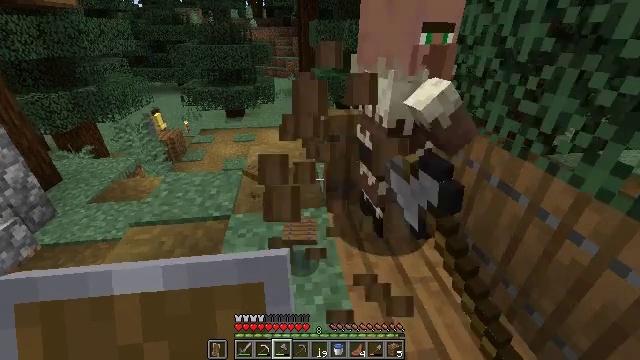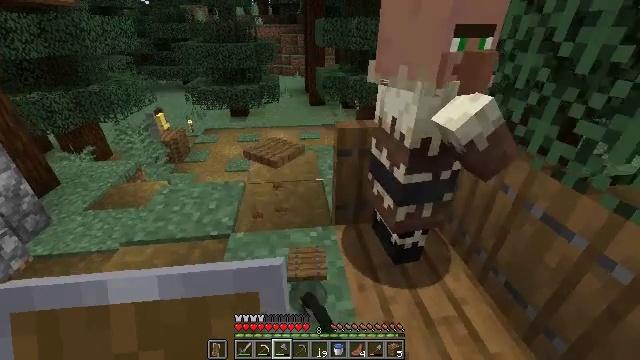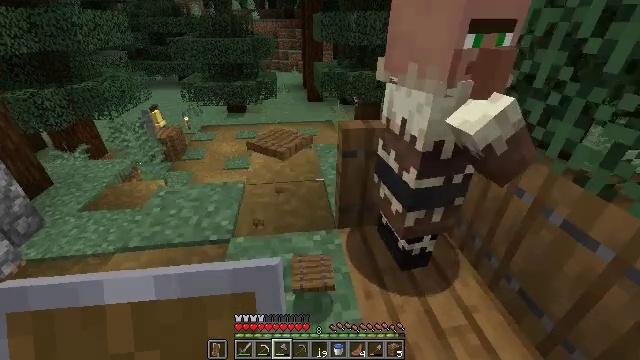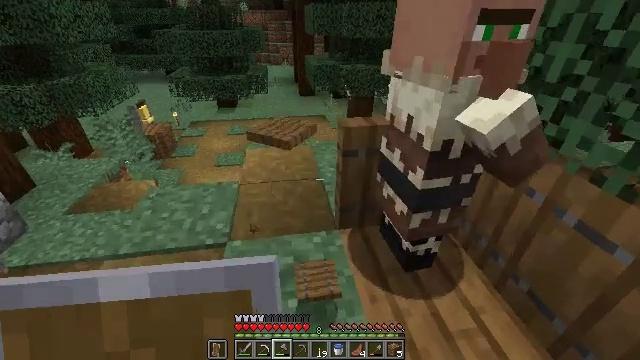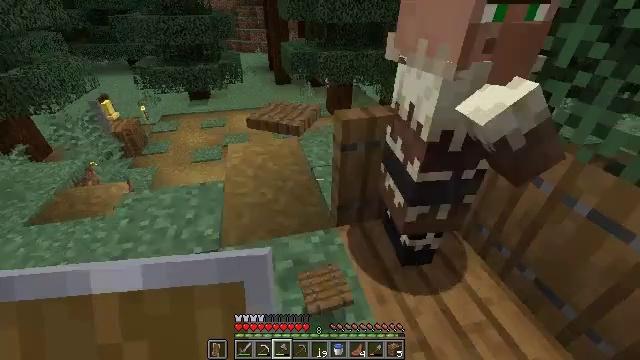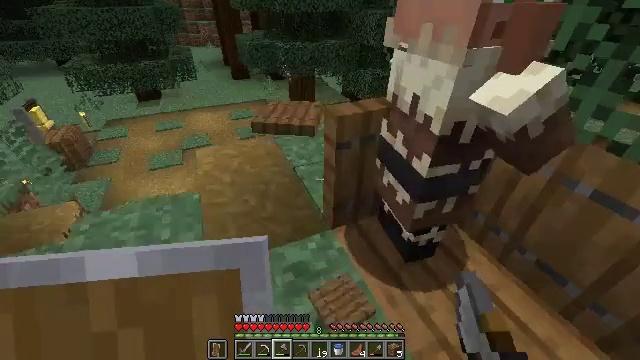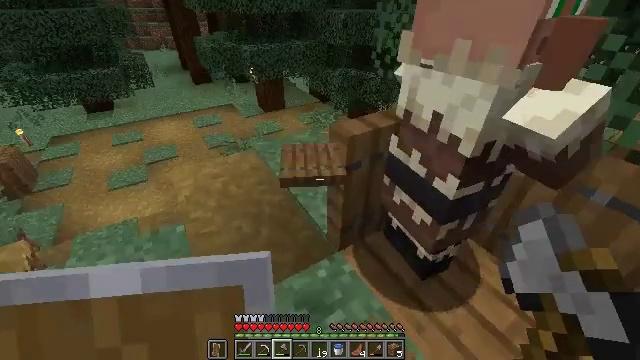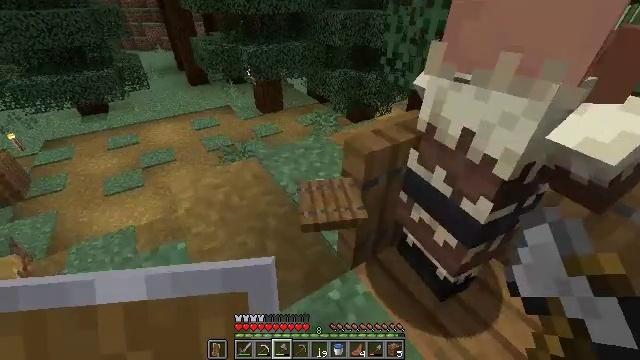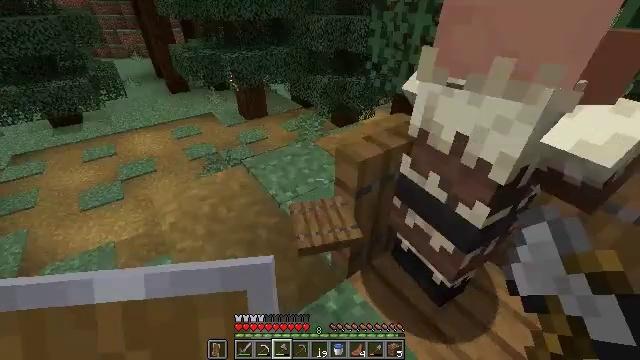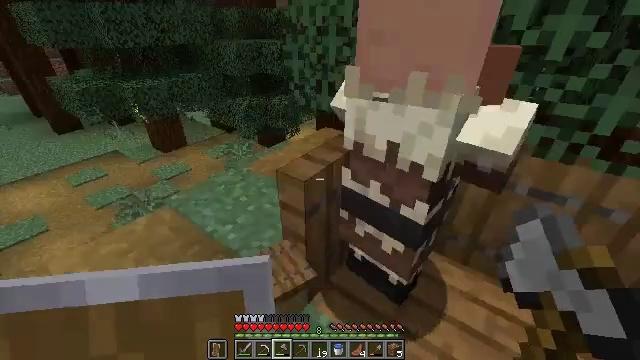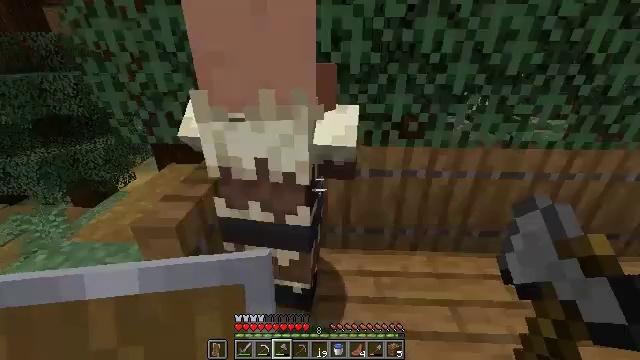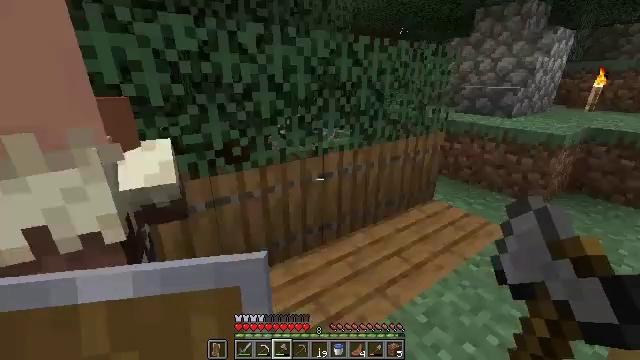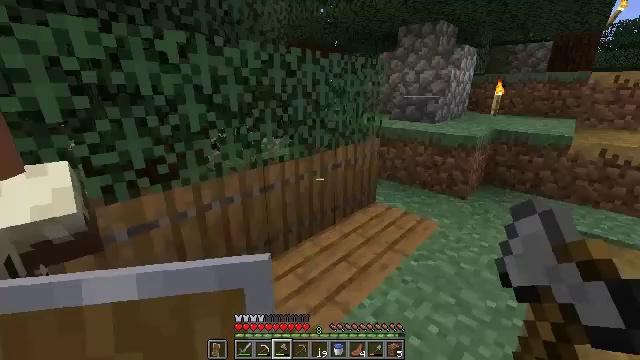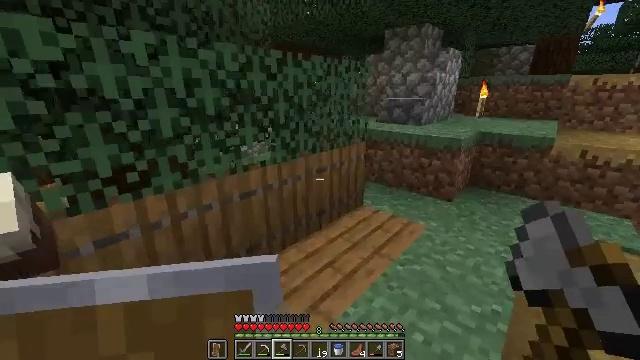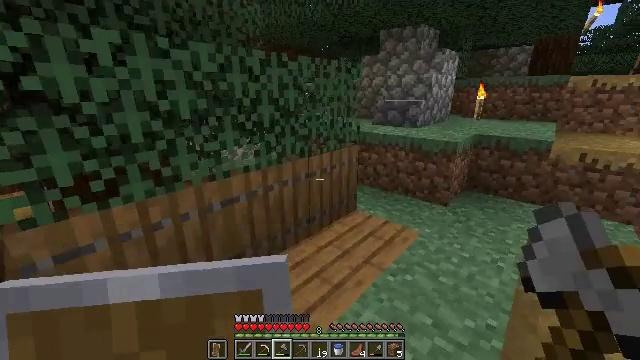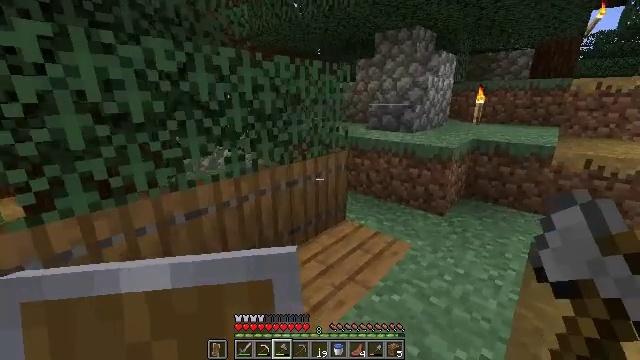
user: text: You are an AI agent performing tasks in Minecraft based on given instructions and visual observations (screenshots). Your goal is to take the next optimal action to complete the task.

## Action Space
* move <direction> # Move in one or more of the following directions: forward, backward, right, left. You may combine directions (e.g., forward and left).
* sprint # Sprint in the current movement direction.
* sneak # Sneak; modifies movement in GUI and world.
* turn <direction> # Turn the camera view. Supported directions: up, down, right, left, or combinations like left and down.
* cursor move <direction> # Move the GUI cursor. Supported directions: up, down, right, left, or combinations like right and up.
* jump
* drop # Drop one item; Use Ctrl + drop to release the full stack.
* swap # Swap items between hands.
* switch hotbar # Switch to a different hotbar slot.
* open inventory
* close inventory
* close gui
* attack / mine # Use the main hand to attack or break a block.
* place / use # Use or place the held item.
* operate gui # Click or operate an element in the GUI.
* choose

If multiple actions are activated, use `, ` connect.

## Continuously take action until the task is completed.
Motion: motion action
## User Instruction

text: Attack the spruce trapdoor to gather it.
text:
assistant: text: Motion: move forward and move left, turn left
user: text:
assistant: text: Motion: move forward and move left
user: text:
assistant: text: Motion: move forward and move left, turn right and down
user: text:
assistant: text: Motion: move forward and move left, turn right and down
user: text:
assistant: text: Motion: move forward and move left, turn right and down
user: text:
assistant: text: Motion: move forward and move left, turn right
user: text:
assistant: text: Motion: move forward
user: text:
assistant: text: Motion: turn right
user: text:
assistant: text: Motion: turn right and up
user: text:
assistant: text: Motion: turn right and up
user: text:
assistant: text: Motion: move right, turn right and up
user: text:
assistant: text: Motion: move forward and move right, turn right and up
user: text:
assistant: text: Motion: move forward and move right, turn right
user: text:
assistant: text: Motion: move forward and move right
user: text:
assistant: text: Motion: move forward and move right
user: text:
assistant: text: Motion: move forward and move right, turn left
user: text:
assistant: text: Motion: move forward and move right, turn left
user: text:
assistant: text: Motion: move forward and move right, turn left and down
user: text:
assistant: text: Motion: move forward and move right, turn left and down
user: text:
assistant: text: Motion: move forward and move right, turn left and down
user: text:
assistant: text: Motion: move forward and move right, turn left and down
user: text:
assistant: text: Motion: move right, turn left
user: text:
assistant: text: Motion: move right, turn left
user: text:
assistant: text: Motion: move right, turn left
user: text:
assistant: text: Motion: move right, turn left
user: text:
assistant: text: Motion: move right, turn left
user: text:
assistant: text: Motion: move right, turn left and down
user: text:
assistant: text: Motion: move right, turn left
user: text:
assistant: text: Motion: move right, turn left and down
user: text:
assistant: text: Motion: move right, turn left and down